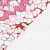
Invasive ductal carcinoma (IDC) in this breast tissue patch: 0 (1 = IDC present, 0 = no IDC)